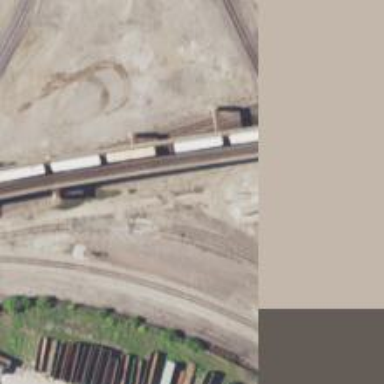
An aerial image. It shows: Railway siding for service.